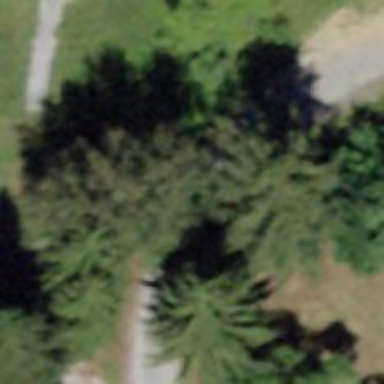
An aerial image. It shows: Paved residential road.